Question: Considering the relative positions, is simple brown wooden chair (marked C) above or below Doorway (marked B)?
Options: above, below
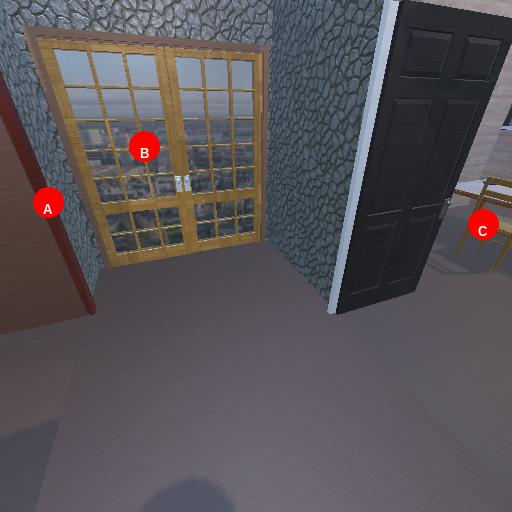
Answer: above